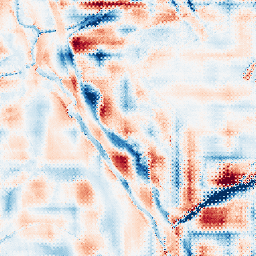
Category: wavelet
Decomposition family: wavelet_reverse_biorthogonal
Decomposition parameters: wavelet: rbio4.4
level: 5
Upsampling method: regularized
Upsampling parameters: scale: 2
lambda_reg: 0.1
Upsampling scale: 2